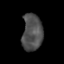
Tissue: lung
Cell type: Epithelial cells
Senescence score: 0.2244
Nuclear area (px): 729
Mean DAPI intensity: 79.195